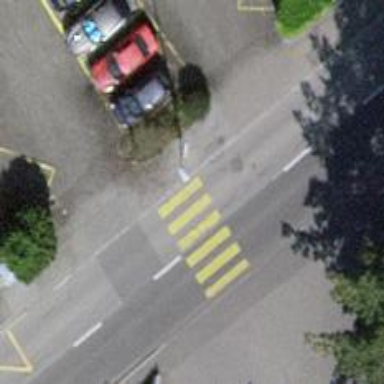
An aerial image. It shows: Asphalt footway with marked crossing.